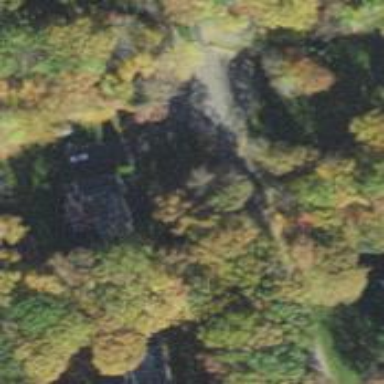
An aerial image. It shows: Driveway.